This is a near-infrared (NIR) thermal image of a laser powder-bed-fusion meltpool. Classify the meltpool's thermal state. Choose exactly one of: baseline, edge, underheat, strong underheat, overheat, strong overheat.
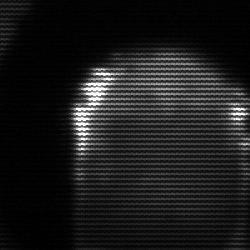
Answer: edge